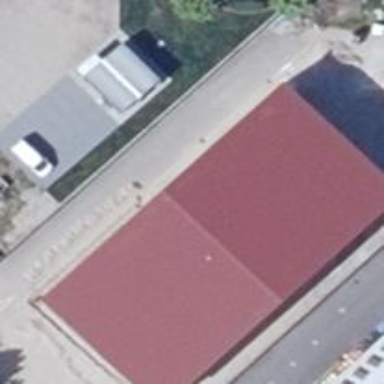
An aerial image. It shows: Fuel station.